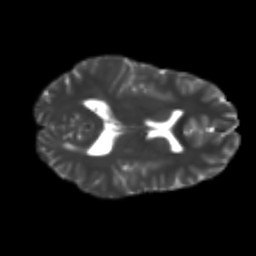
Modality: T2w
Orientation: axial
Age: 19
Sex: female
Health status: healthy
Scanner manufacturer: philips
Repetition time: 7.476 s
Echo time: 0.08753 s